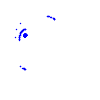
Particle: electron